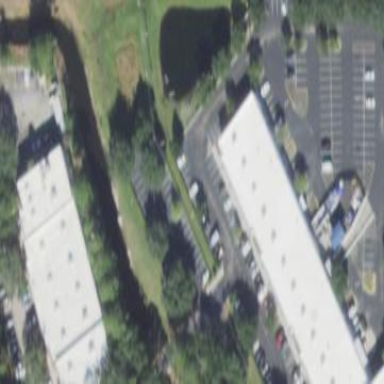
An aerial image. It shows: Office building.